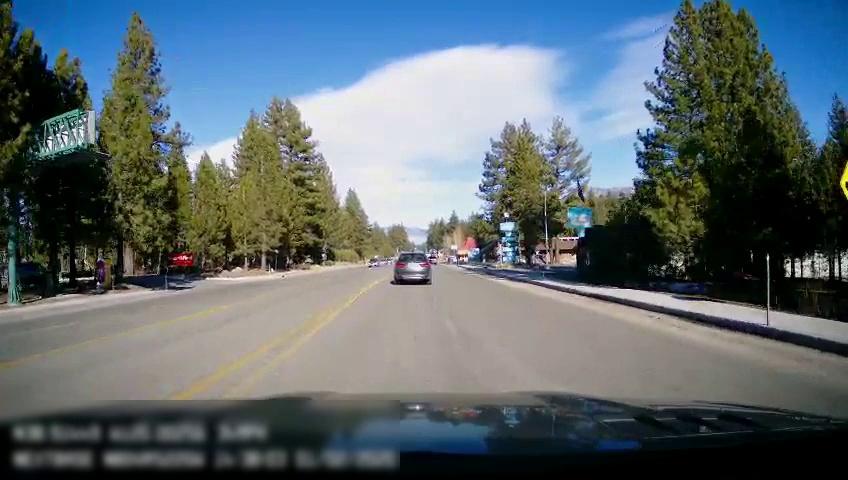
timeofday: Day
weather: Sunny
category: Drivable Space
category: Vehicles | SUV
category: Vehicles | Car
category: Lanes | Opposite Lane
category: Lanes | Opposite Lane
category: Lanes | Opposite Lane
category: Lanes | Current Lane
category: Traffic | Signs
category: Traffic | Signs